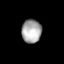
Tissue: prostate
Cell type: Myeloid cells
Senescence score: 0.2977
Nuclear area (px): 455
Mean DAPI intensity: 167.257